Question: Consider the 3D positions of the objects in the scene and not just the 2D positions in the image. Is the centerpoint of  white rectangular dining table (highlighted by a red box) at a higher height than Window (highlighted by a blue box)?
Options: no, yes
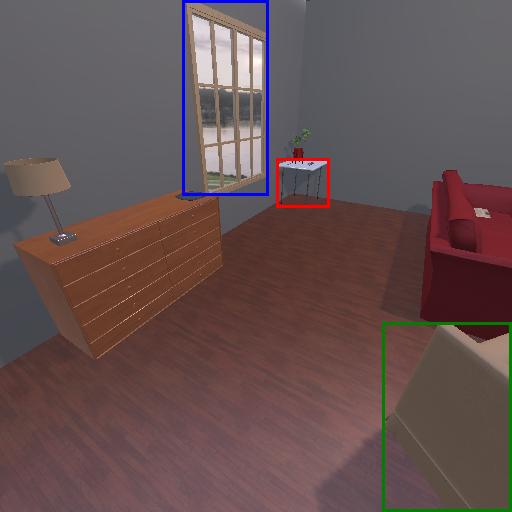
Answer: no